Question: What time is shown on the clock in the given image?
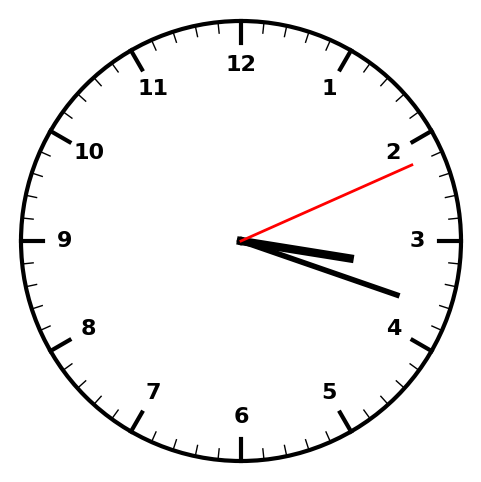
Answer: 03:18:11